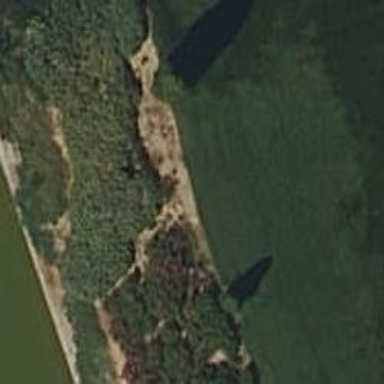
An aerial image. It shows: Row of trees in natural setting.